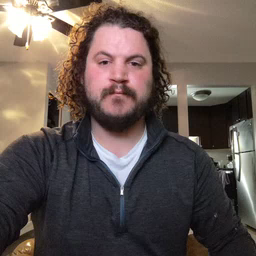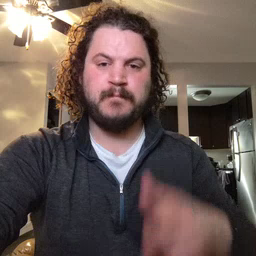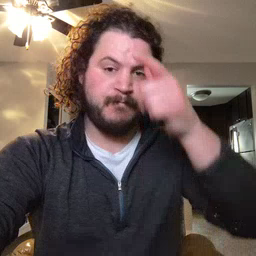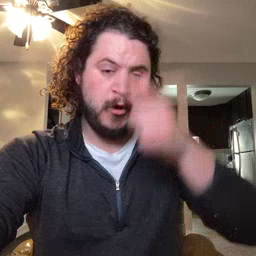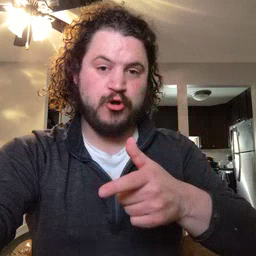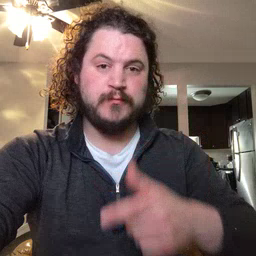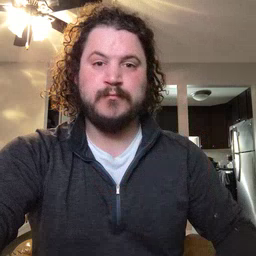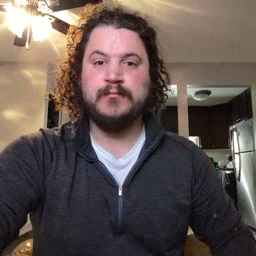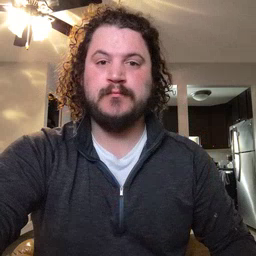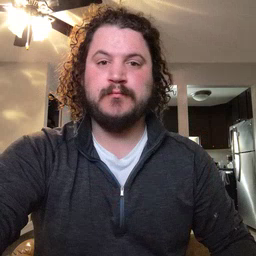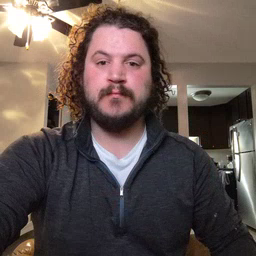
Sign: brother